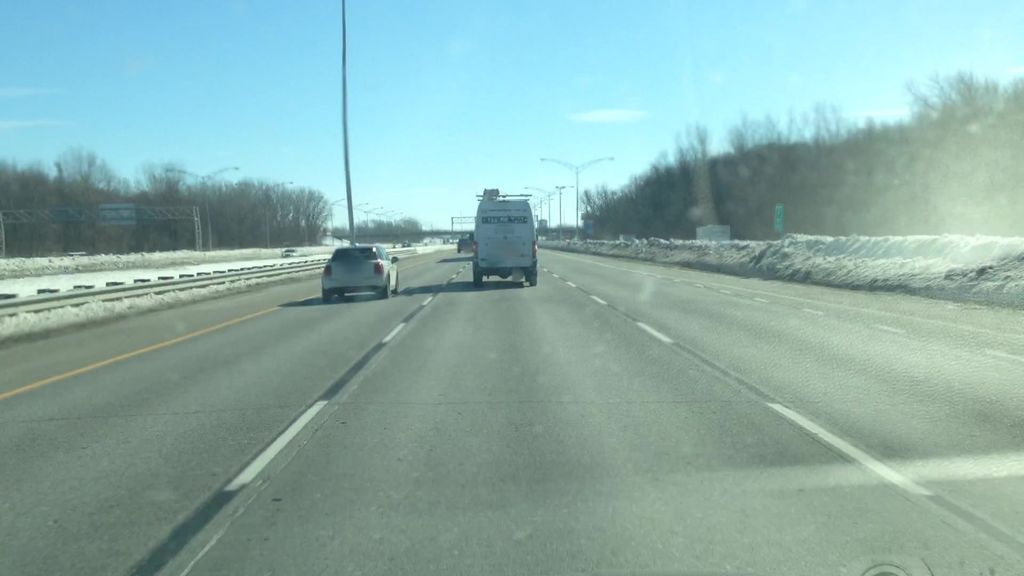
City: montreal